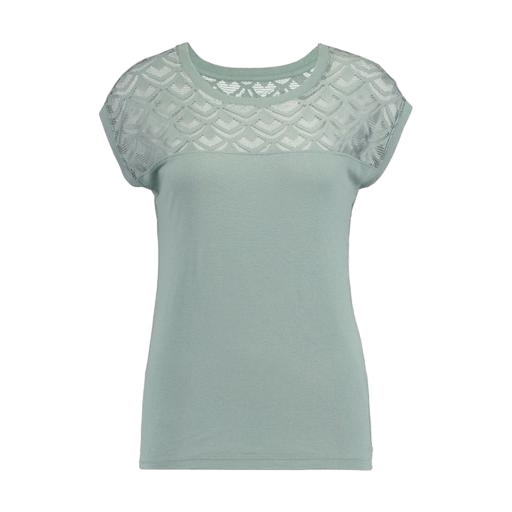
lace-yoke t-shirt, green lace-panel top, short-sleeve top only macy, white background